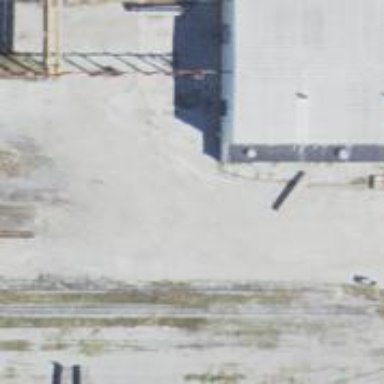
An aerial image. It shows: Abandoned railway spur.